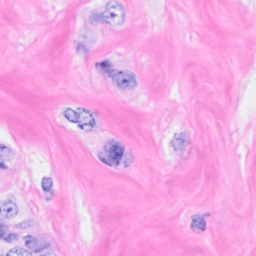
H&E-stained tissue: Breast